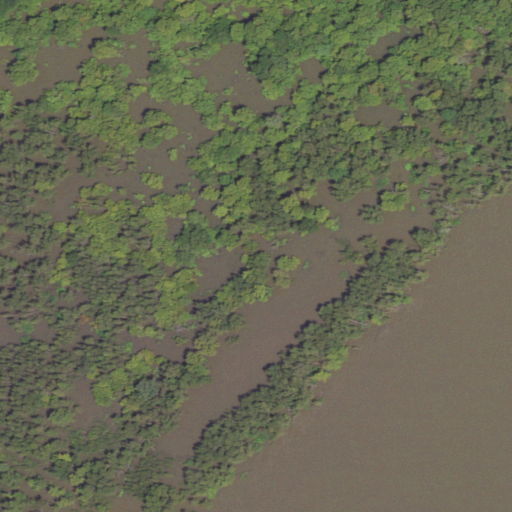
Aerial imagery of bar in Louisiana named Shreves Bar containing woody wetlands, herbaceous wetlands, open water, barren land, and grassland